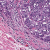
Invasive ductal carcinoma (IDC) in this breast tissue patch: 1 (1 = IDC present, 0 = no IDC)